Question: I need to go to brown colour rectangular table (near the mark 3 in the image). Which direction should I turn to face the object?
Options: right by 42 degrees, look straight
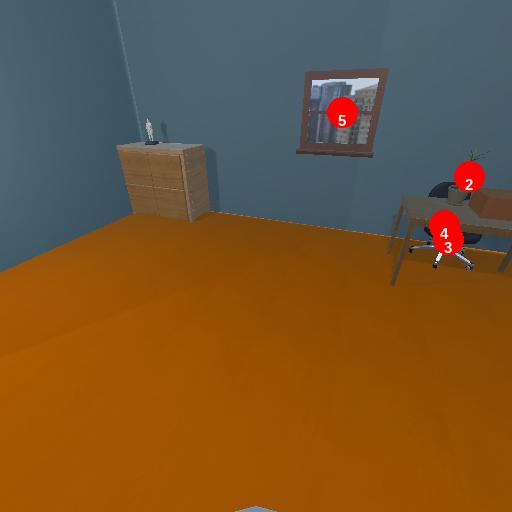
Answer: right by 42 degrees